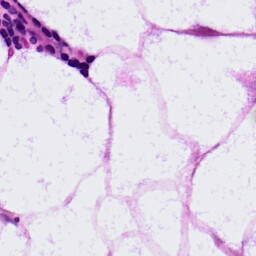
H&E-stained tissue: LymphNode